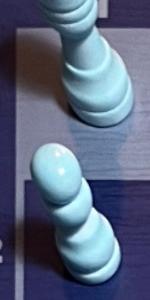
Label: Pawn_White